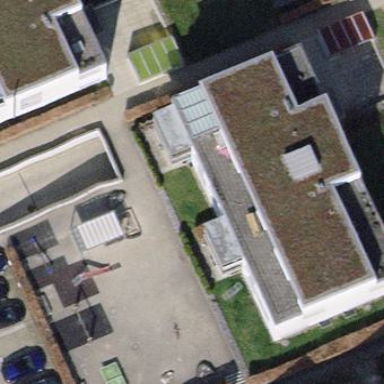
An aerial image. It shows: Building.